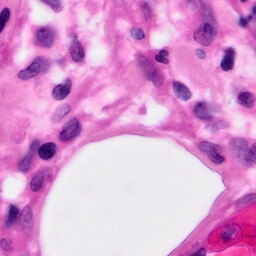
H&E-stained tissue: Pancreatic